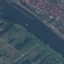
Land use / land cover class: River